八年级 · 度量几何学
如图, 直线 $E F$ 经过 $\square A B C D$ 的对称中心 $O$, 且分别交 $A B 、 C D$ 于 $E 、 F$.若 $\Delta A B C D$ 的面积为 $8 \mathrm{~cm}^{2}$,则图中阴影部分的面积为 \$ \qquad \$ $\mathrm{cm}^{2}$.

2

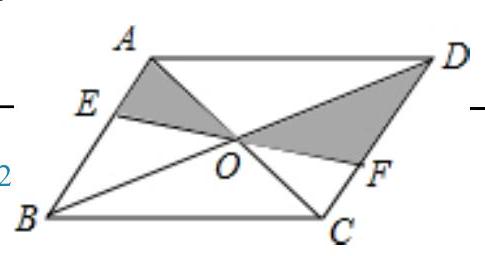
答案: 2
解析: $\because O$ 是平行四边形的对称中心，

$\therefore O B=O D, O E=O F$,

$\therefore \triangle A O B$ 的面积 $=\frac{1}{4}$ $~ A B C D$ 的面积 $=\frac{1}{4} \times 8=2$,

在 $\triangle B O E \cong \triangle D O F$ 中,

$$
\left\{\begin{array}{l}
O B=O D \\
\angle B O E=\angle D O F \\
O E=O F
\end{array}\right.
$$

$\therefore \triangle B O E \cong \triangle D O F(S A S)$,

$\therefore$ 图中阴影部分的面积 $=S_{\triangle A O E}+S_{\triangle D O F}=S_{\triangle A O E}+S_{\triangle B O E}=S_{\triangle A O B}=2$,

故答案为 2 .